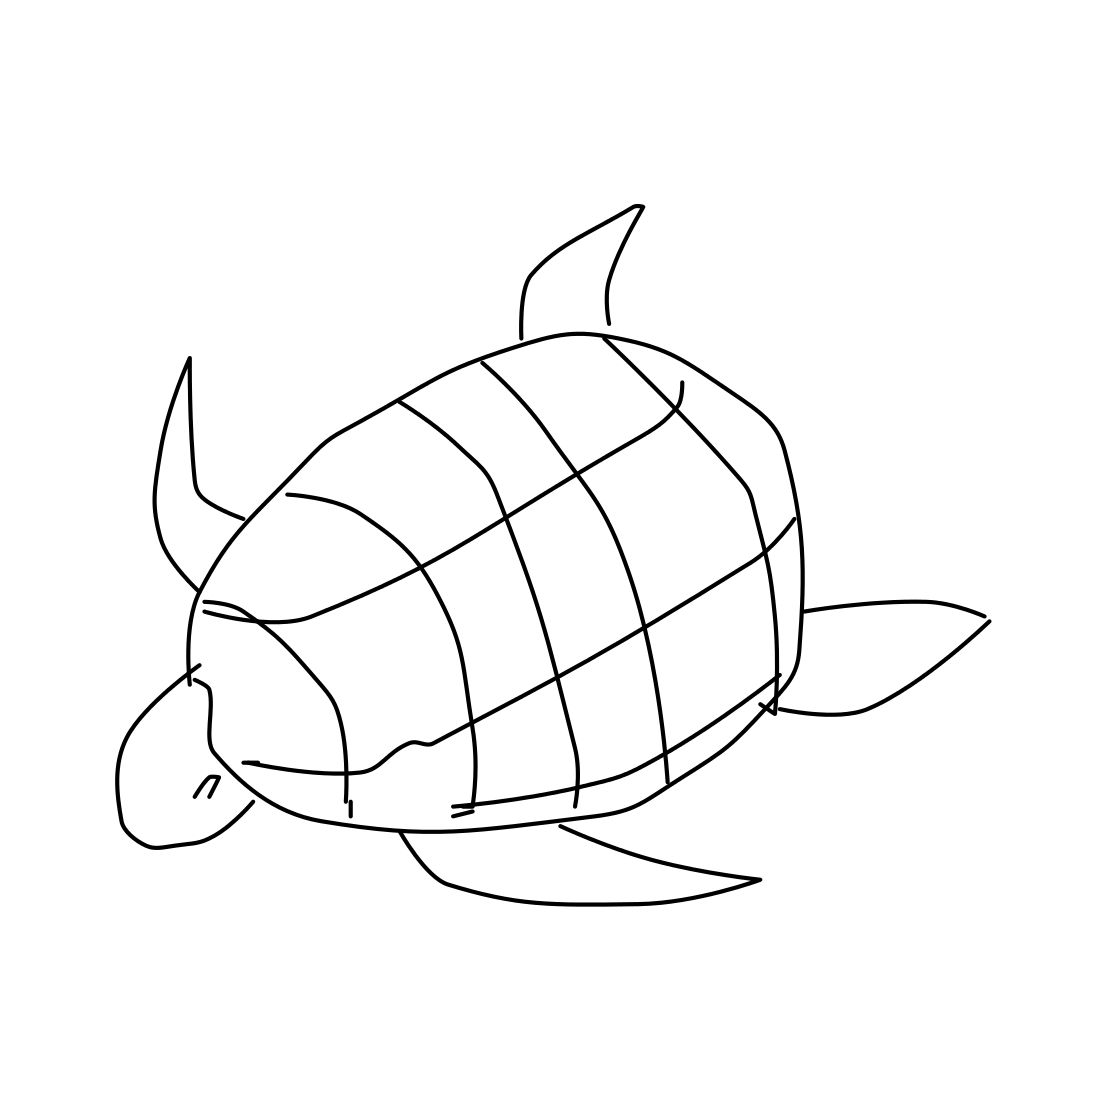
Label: sea turtle